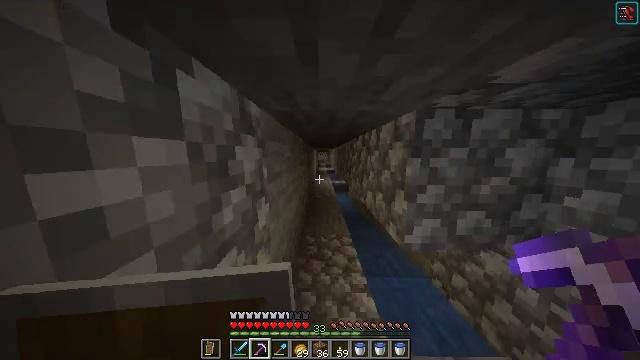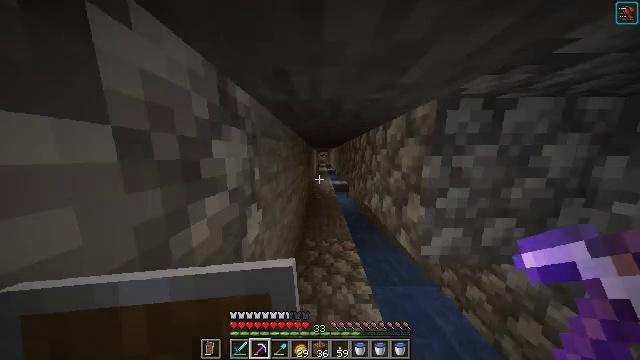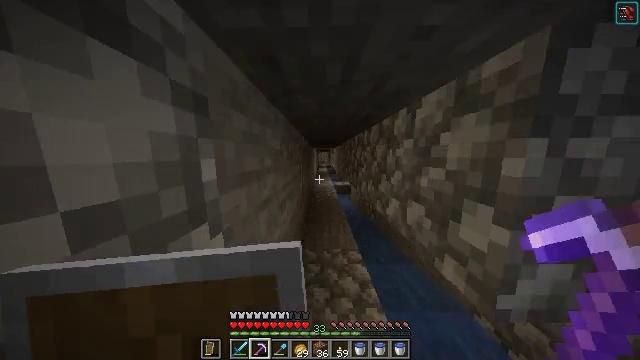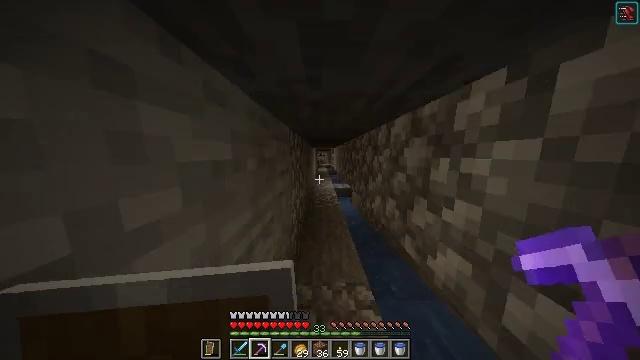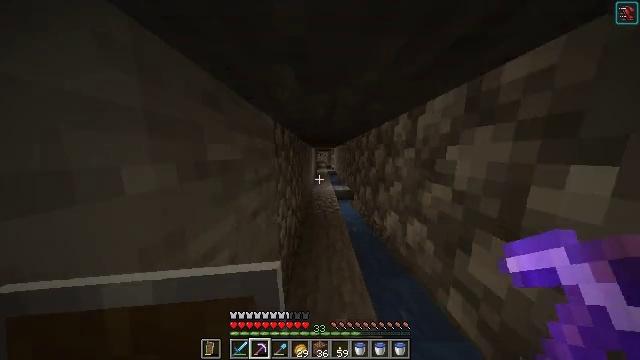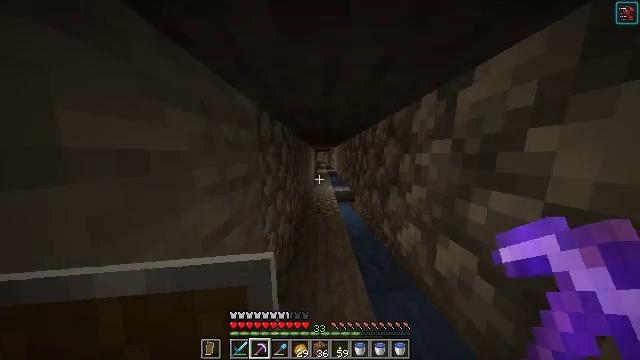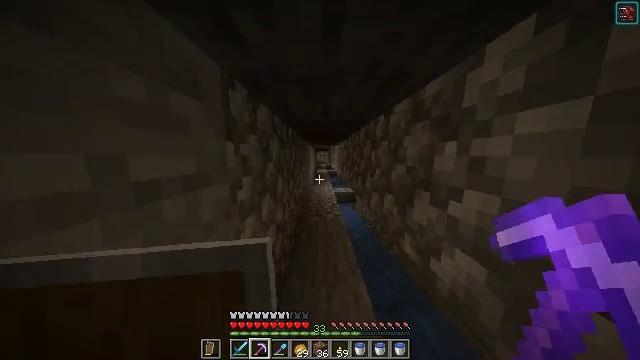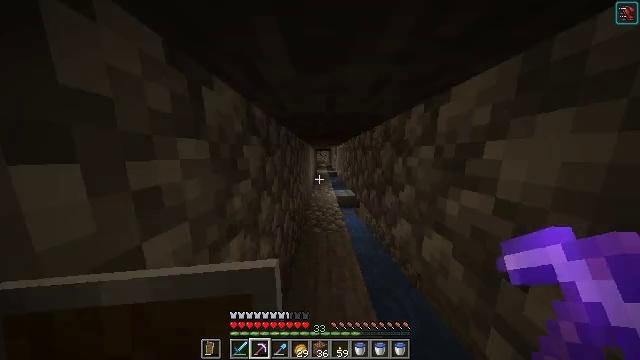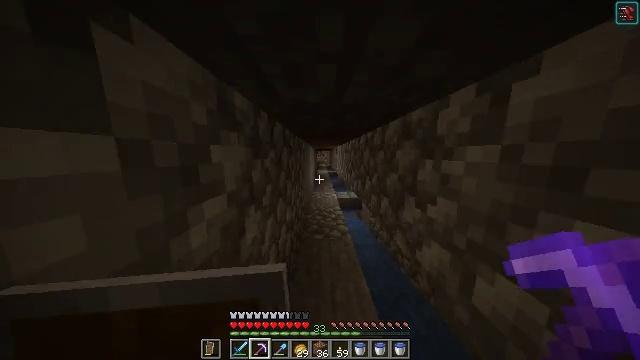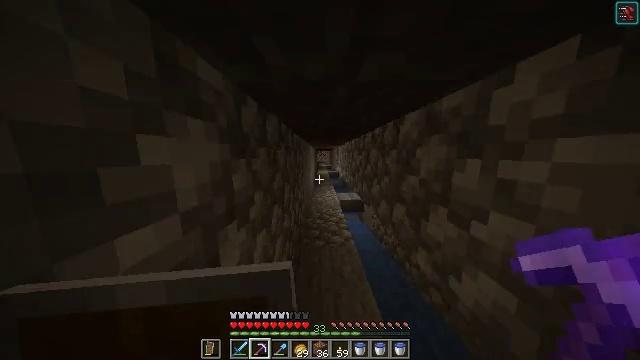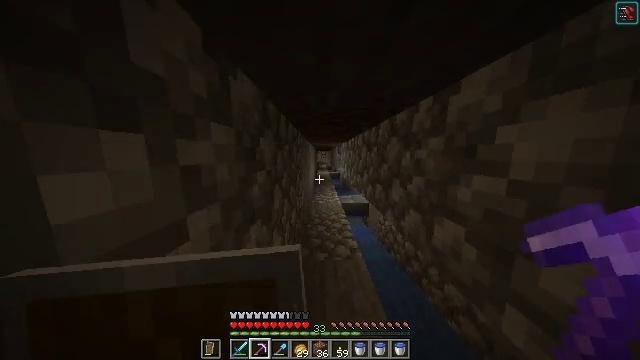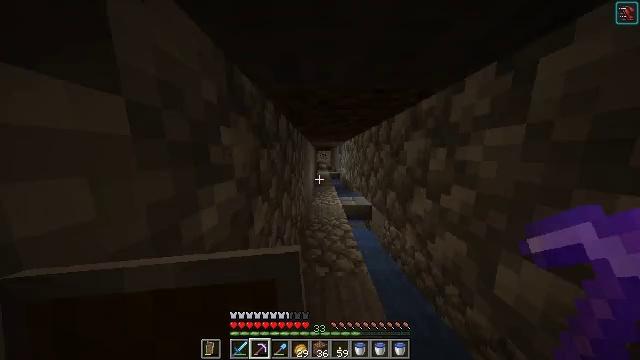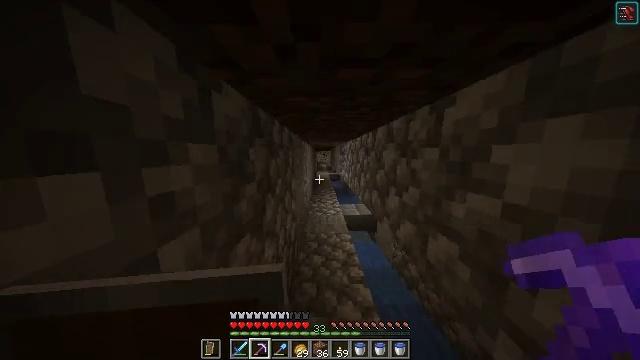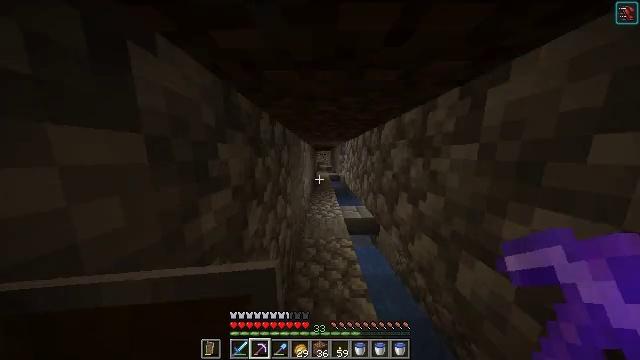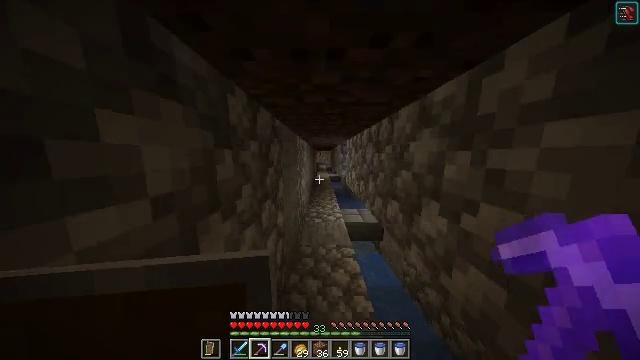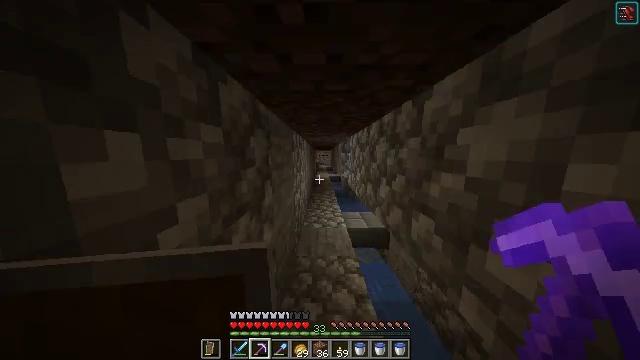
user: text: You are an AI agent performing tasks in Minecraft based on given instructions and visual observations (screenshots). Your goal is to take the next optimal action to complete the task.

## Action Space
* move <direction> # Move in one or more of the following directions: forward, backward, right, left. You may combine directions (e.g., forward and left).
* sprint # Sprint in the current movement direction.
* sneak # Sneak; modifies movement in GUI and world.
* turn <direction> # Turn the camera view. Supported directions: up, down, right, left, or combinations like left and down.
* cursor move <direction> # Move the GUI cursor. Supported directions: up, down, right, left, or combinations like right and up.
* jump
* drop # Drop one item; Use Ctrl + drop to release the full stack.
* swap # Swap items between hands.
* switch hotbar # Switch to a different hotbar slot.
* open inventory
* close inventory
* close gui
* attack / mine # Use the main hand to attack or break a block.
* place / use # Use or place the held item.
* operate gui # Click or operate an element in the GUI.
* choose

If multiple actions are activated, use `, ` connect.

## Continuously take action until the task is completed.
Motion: motion action
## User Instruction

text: Get packed ice by crafting it with ice blocks.
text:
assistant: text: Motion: move forward
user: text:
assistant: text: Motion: move forward
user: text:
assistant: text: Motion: move forward
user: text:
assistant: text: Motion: move forward
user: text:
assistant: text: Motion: move forward
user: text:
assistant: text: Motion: move forward
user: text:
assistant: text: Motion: move forward
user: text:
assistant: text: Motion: move forward
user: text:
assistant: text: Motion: move forward
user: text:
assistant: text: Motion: move forward
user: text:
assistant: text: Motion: move forward
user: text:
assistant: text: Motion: move forward
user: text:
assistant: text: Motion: move forward
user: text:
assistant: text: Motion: move forward
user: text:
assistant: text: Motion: move forward
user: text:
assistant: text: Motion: move forward
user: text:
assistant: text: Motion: move forward
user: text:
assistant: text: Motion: move forward
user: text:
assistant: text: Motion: move forward
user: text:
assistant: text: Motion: move forward
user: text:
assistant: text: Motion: move forward
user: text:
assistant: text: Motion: move forward
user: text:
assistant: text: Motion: move forward
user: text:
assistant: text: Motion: move forward
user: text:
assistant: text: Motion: move forward
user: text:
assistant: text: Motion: move forward
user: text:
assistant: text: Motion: move forward
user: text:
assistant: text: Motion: move forward
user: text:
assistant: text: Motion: move forward
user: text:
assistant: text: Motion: move forward